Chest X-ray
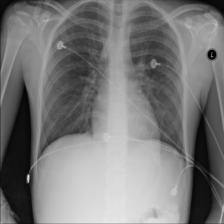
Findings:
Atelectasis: negative
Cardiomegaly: negative
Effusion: negative
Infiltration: negative
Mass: negative
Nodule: negative
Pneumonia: negative
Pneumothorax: negative
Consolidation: negative
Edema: negative
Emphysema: negative
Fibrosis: negative
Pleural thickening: negative
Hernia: negative